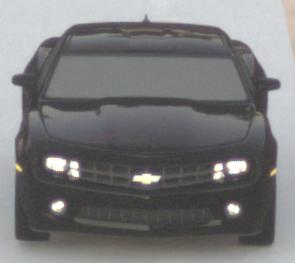
Make: Chevrolet
Model: Camaro Cabriolet 6.2 V8
Detailed model: Camaro (V) Coupé
Model produced from: 2011/09
Model produced until: 2014/02
Doors: 2
Color: black
Road condition: dry road
Daytime: sunrise or sunset
Contrast: low contrast